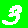
Digit: 3